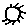
Label: sun